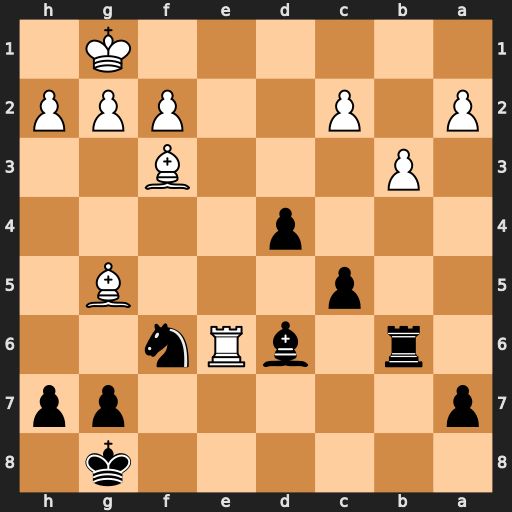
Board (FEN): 6k1/p5pp/1r1bRn2/2p3B1/3p4/1P3B2/P1P2PPP/6K1
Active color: b
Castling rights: -
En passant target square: -
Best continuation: Bxh2+ Kxh2 Rxe6